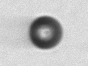
Label: bead